Question: I have created an oAuth2 Google Drive application and am creating new files under the developer.gserviceaccount.com service account. I would like to change ownership to another account in the domain who owns this service account.
I have the file id of the newly created file and the permission id of the user I'd like to transfer ownership to, however when I run:'''
File body;
File file;
body = new File();
body.setTitle(gdf.getTitle());
body.setDescription(gdf.getDescription());
body.setMimeType(gdf.getMime_type());
body.setUserPermission(p);
// new file gets created ok
file = d.files().insert(body).execute();
// create new permission for new user account
Permission p = new Permission();
p.setRole("owner");
p.setType("user");
p.setValue("newaccount@something.com");
p.setId(ACCESS_DOMAIN_PERMISSION_ID); // <-- known value
d.permissions().update(file.getId(), ACCESS_DOMAIN_PERMISSION_ID, p).execute();
'''
The statement fails complaining about not being able to find the ACCESS_DOMAIN_PERMISSION_ID.
Any thoughts?
Edit -
Disregard the above - it appears now I can impersonate a user in the domain to accomplish file creation as a non-developer.gserviceaccount.com user:
During the credential build process:
'''
GoogleCredential credential = new GoogleCredential.Builder()
.setTransport(httpTransport)
.setJsonFactory(jsonFactory)
.setServiceAccountId(SERVICE_ACCOUNT_EMAIL)
.setServiceAccountScopes(scopes)
.setServiceAccountPrivateKeyFromP12File(pk12)
.setServiceAccountUser(ACCESS_DOMAIN_IMPERSONATE)
.build();
'''
The issue appears to be a delegation problem which may be solved with granting domain-wide authority to the service account.

Will get back as to the success/failure of the above.
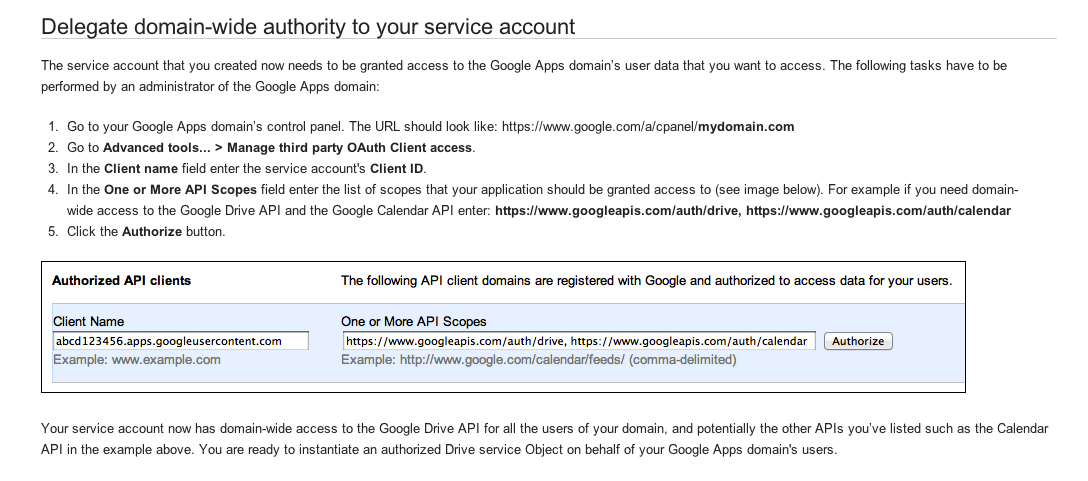
Answer: Delegating the domain-wide authority to the service account did the trick. I added the following scopes:
'''
https://www.googleapis.com/auth/drive
https://docs.google.com/feeds
https://spreadsheets.google.com/feeds
'''
Make sure you define these scopes in
'''
List<String>
'''
when creating the GoogleCredential in your code.